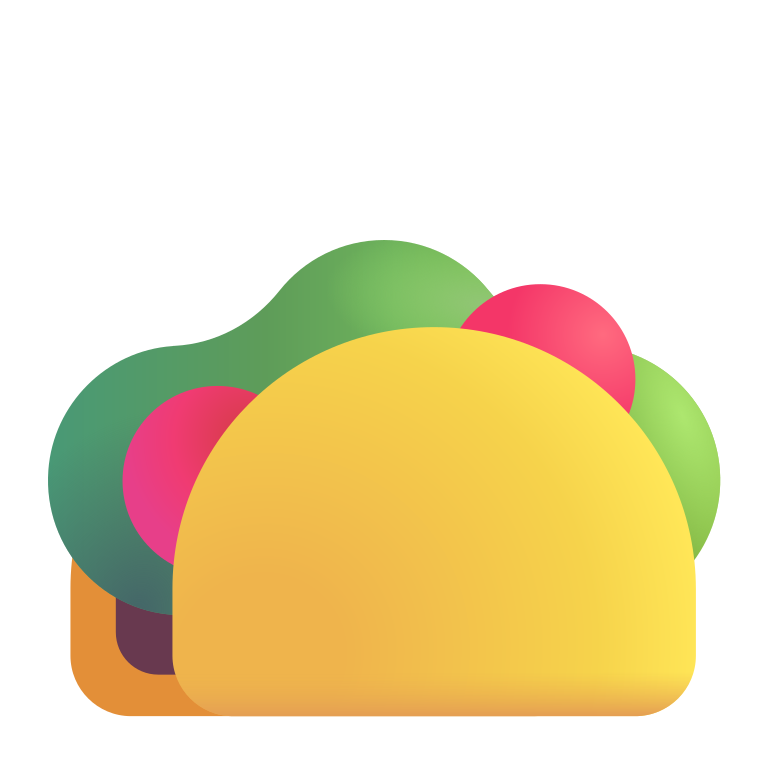
taco color